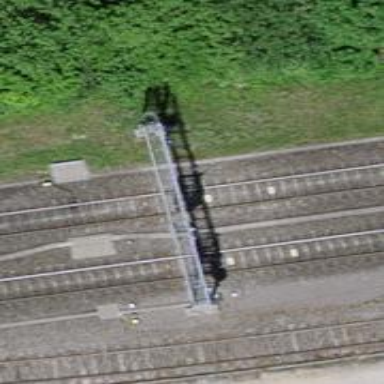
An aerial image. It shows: Railway signal.